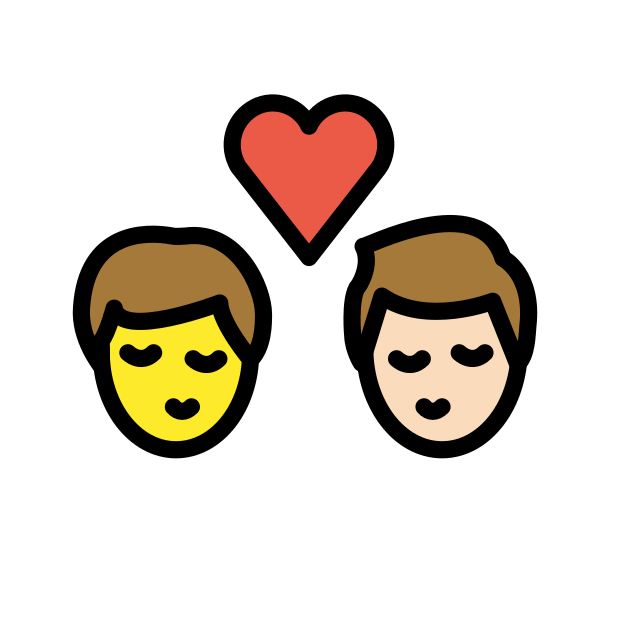
kiss: man, man, medium-dark skin tone, light skin tone